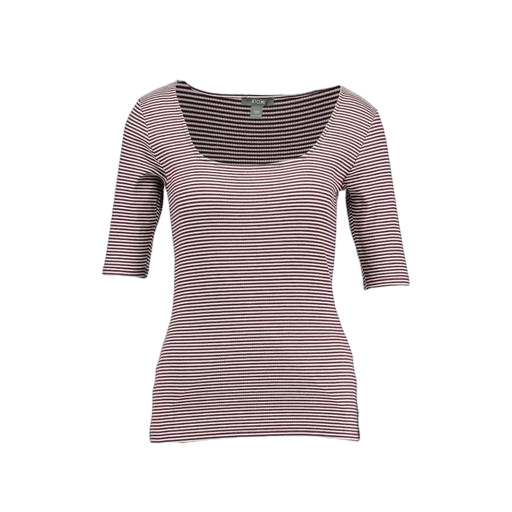
striped tight fitting tee, pink striped elbow-sleeve top only macy, red three-quarter-sleeve scoop-neck t-shirt only macy, white background